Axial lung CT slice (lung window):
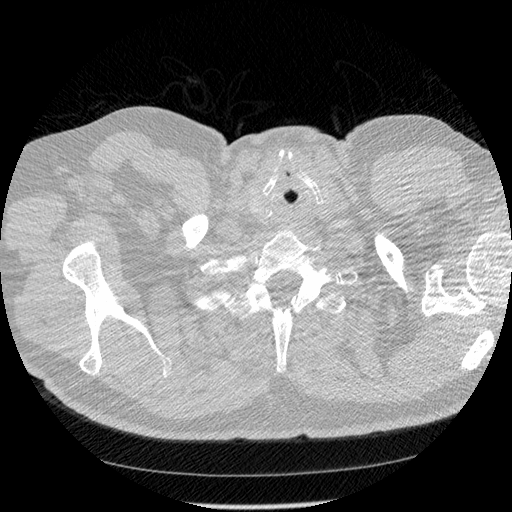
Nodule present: no